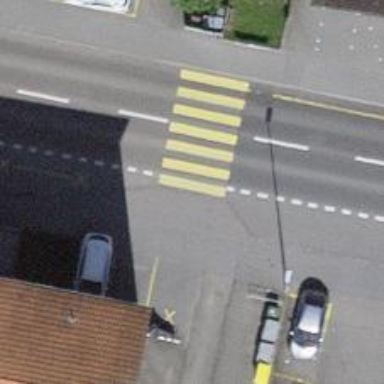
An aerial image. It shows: Kerb barrier.